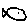
Label: fish